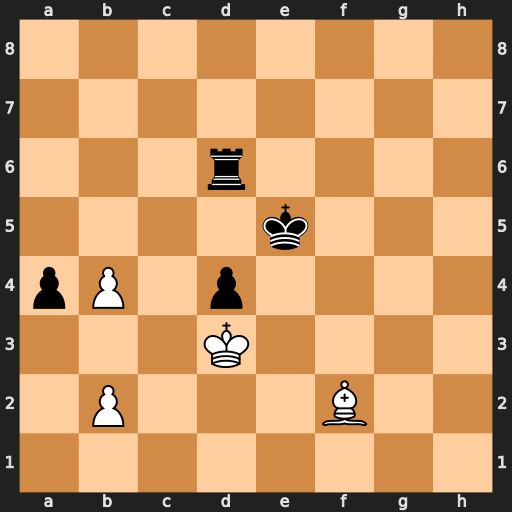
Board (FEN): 8/8/3r4/4k3/pP1p4/3K4/1P3B2/8
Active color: w
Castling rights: -
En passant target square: -
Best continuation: Bg3+ Ke6 Bxd6